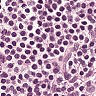
Metastatic tissue present: no